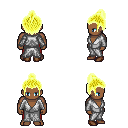
a pixel art fantasy rpg character, male body template, human, dark skin, white robe, red pants, gold short topknot hairstyle, brown shoes, four views (front, back, left, right), 2x2 character sprite sheet, small pixel art, hard edges, no anti-aliasing